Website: home-depot
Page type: payment
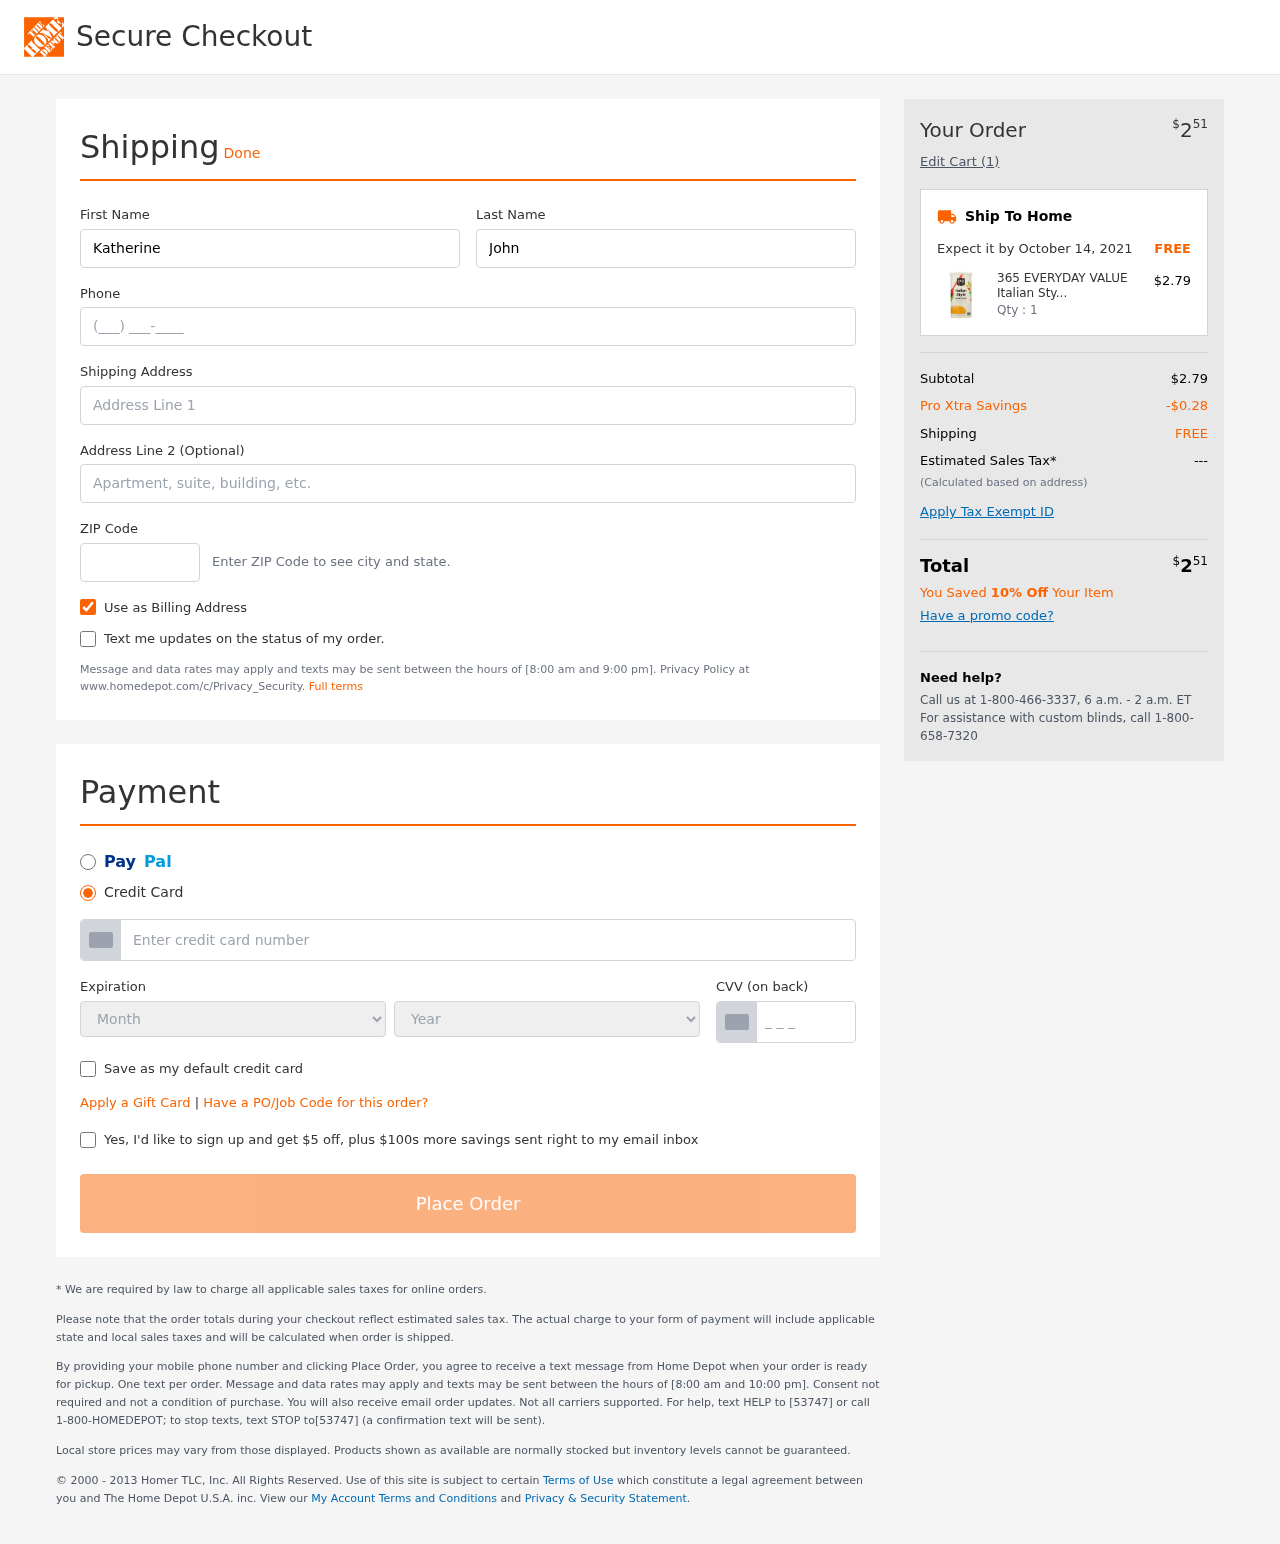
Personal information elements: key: PII_CARD_CVV
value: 313
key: PII_CARD_EXPIRY_MONTH
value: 01
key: PII_CARD_EXPIRY_YEAR
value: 27
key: PII_CARD_NUMBER
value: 4082 3076 8772 8818
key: PII_FIRSTNAME
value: Katherine
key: PII_LASTNAME
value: Johnson
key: PII_PHONE
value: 5605005149
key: PII_POSTCODE
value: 38258
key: PII_STREET
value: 1552 Casey Skyway
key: PII_STREET2
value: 83978 Robert Well Suite 250
Product elements: key: PRODUCT1_NAME
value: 365 EVERYDAY VALUE Italian Style Bread Crumbs, 15 OZ
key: PRODUCT1_PRICE
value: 2.79
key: PRODUCT1_QUANTITY
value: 1
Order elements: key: ORDER_TOTAL
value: $251
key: ORDER_NUM_ITEMS
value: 1
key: ORDER_DELIVERY_DATE
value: October 14, 2021
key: ORDER_SUBTOTAL
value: $2.79
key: ORDER_DISCOUNT
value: -$0.28
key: ORDER_SHIPPING_COST
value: FREE